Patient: sex M, age 30
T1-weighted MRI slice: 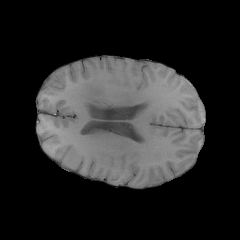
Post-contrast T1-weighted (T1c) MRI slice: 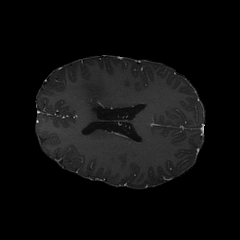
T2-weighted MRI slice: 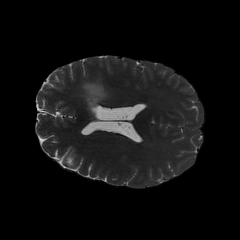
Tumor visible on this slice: yes
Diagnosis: Astrocytoma, IDH-mutant
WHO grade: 3